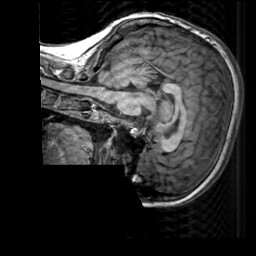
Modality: T1w
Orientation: sagittal
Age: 25
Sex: female
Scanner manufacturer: siemens
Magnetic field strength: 3 T
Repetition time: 2.3 s
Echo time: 0.00303 s